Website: crate-barrel
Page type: cart
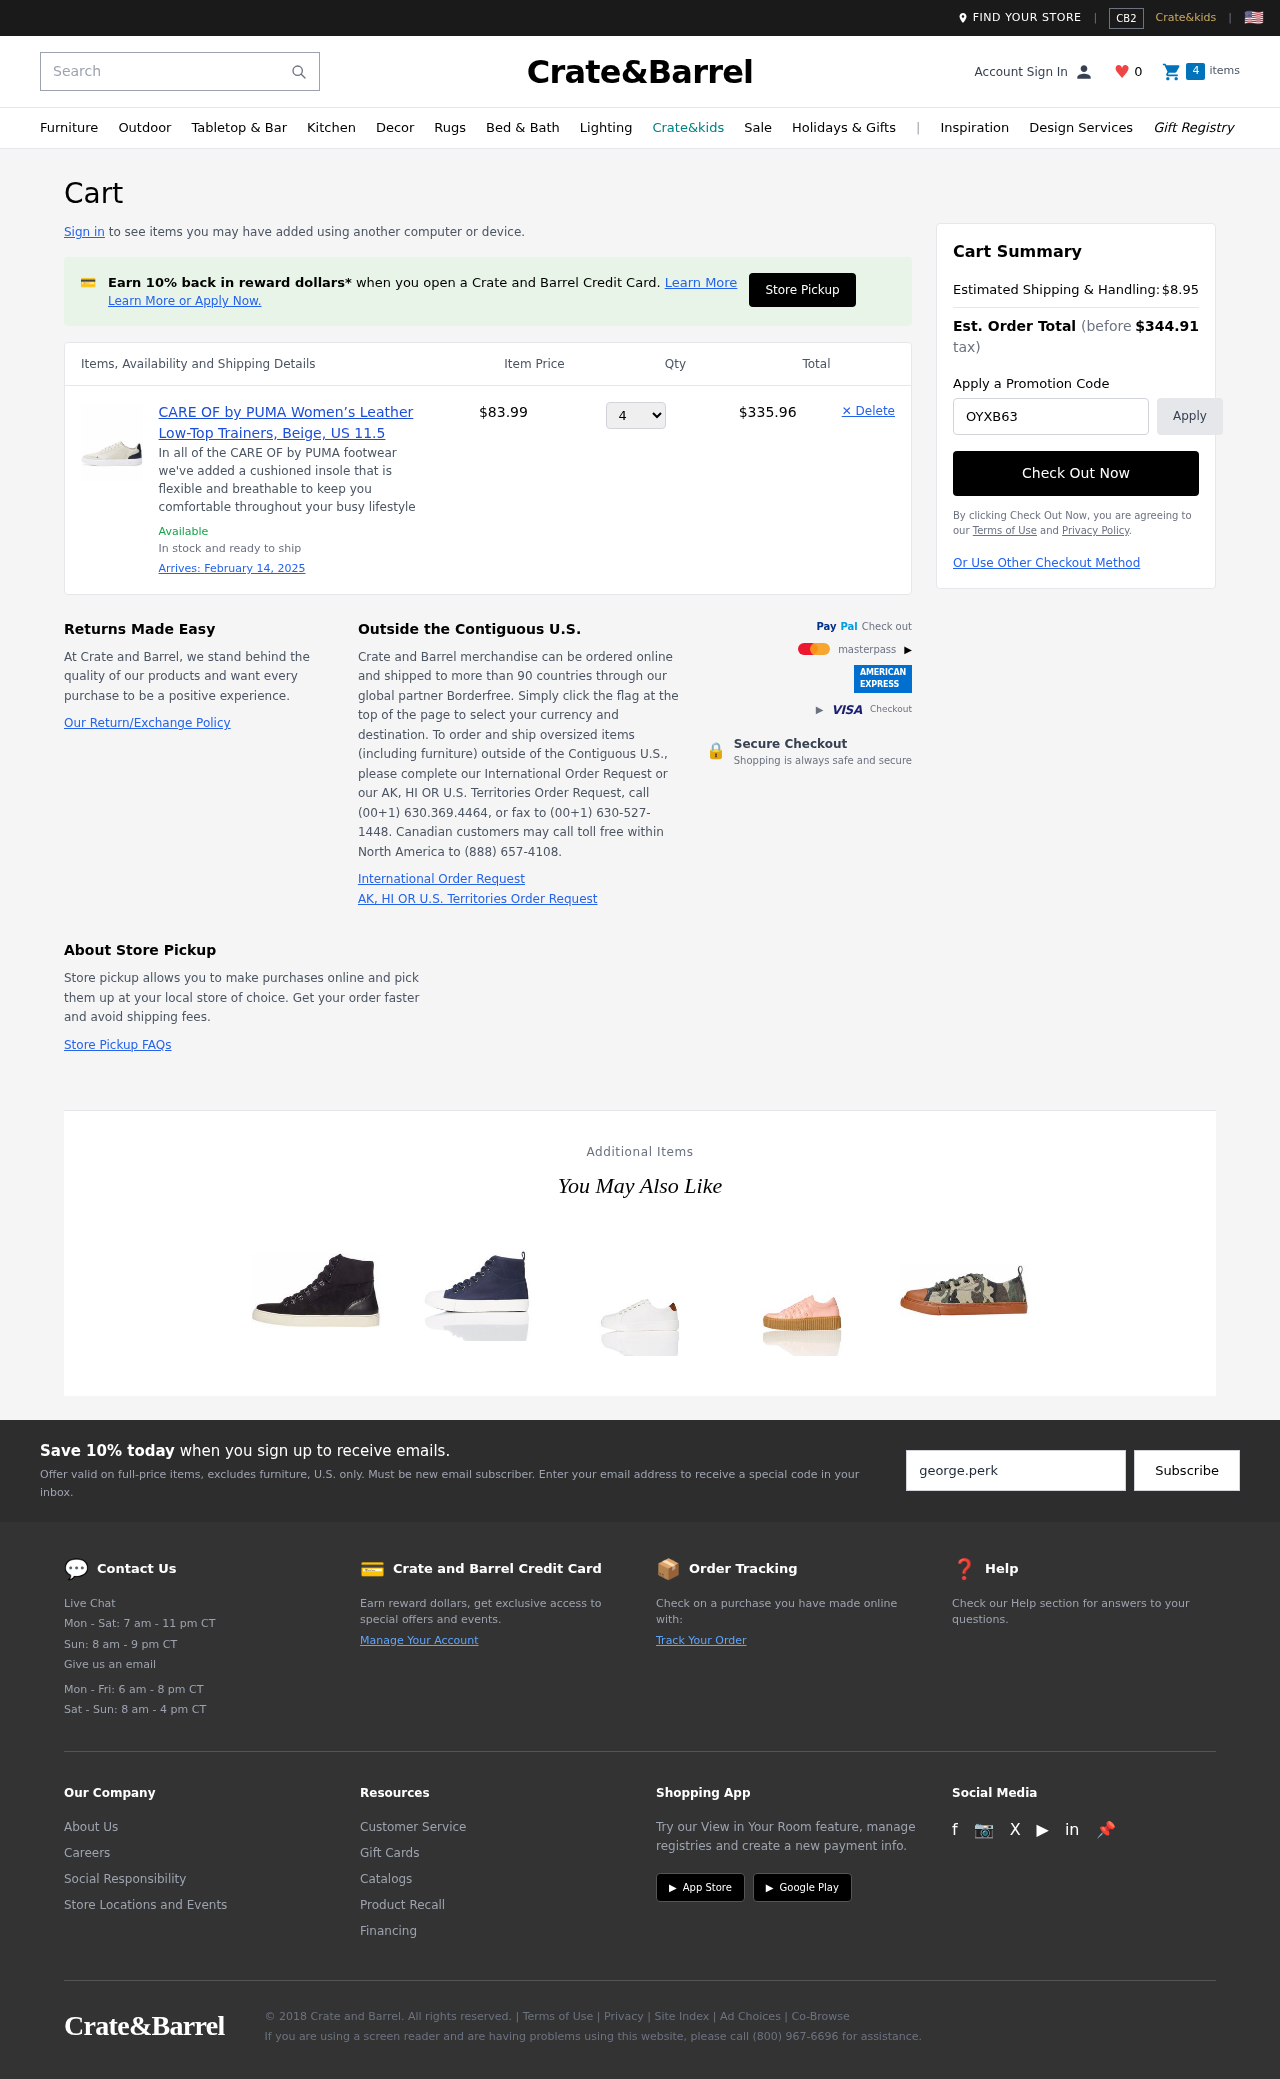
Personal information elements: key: PII_PROMO_CODE
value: OYXB63
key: PII_EMAIL
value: george.perkins@hotmail.com
Product elements: key: PRODUCT1_DESC
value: In all of the CARE OF by PUMA footwear we've added a cushioned insole that is flexible and breathable to keep you comfortable throughout your busy lifestyle
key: PRODUCT1_NAME
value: CARE OF by PUMA Women’s Leather Low-Top Trainers, Beige, US 11.5
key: PRODUCT1_PRICE
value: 83.99
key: PRODUCT1_QUANTITY
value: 4
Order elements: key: ORDER_DELIVERY_DATE
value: February 14, 2025
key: ORDER_SUBTOTAL
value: $335.96
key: ORDER_SHIPPING_COST
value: $8.95
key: ORDER_TOTAL
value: $344.91